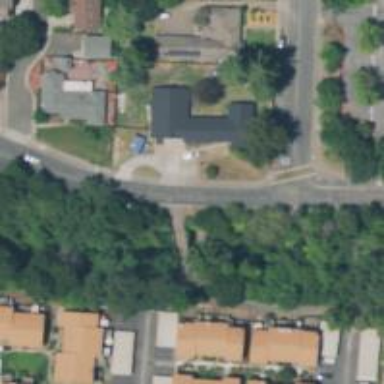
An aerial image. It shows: Driveway.